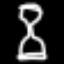
Label: hourglass